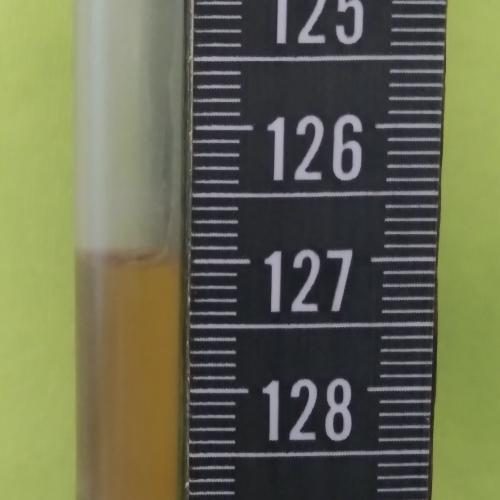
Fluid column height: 127.0 cm